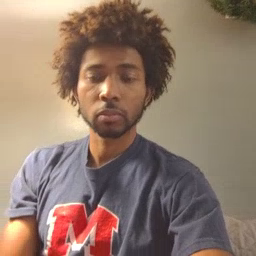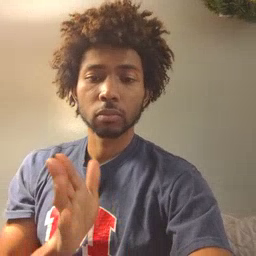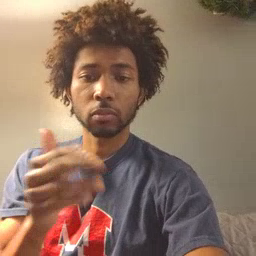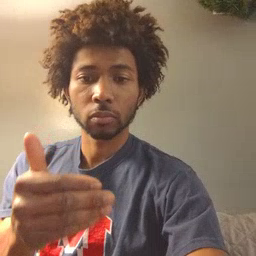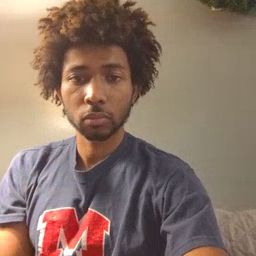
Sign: room